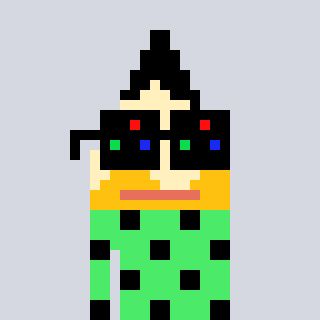
a pixel art character with square black sunglasses, a pencil-shaped head and a teal-colored body on a cool background